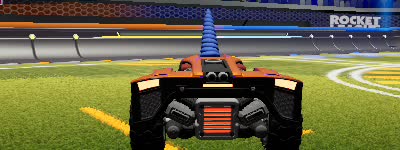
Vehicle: breakout